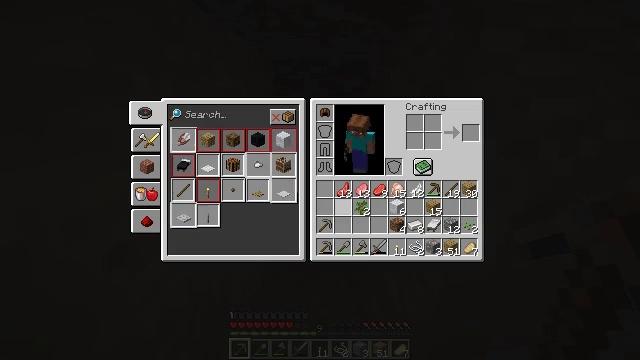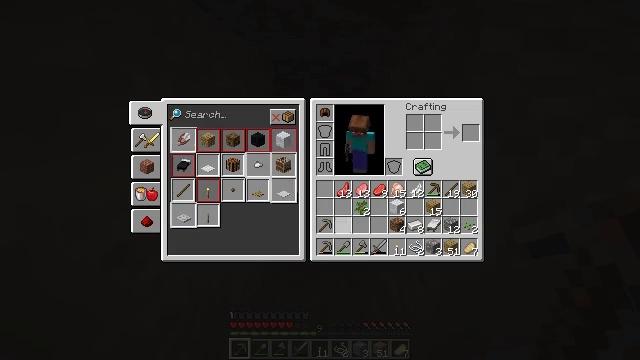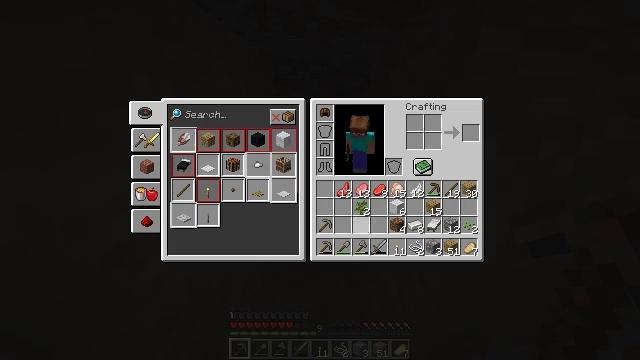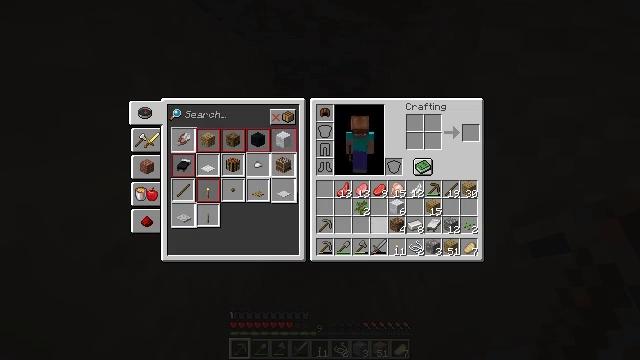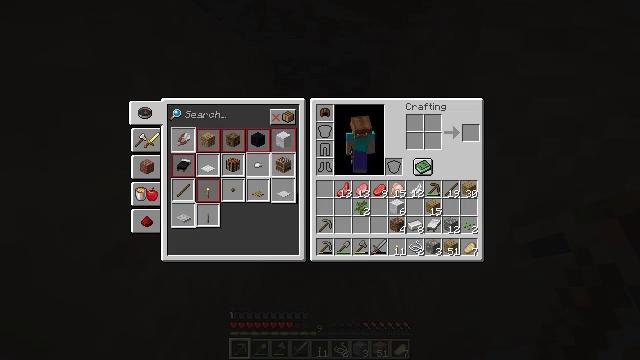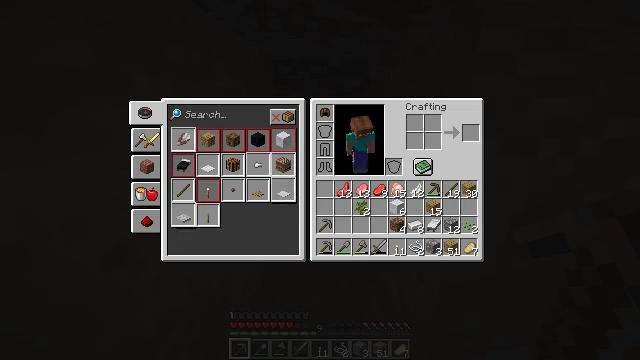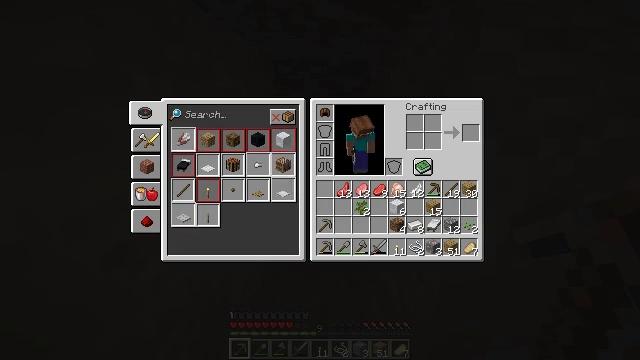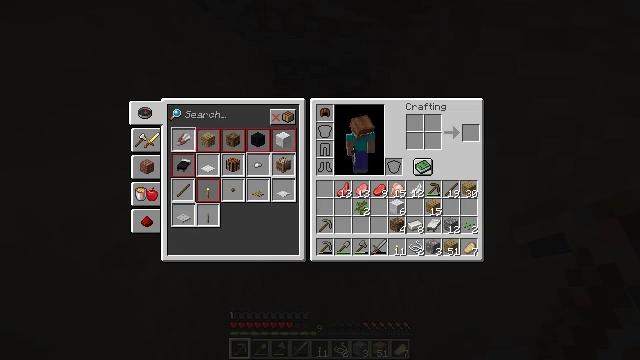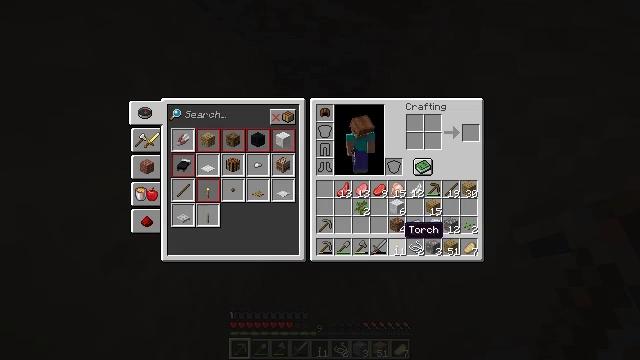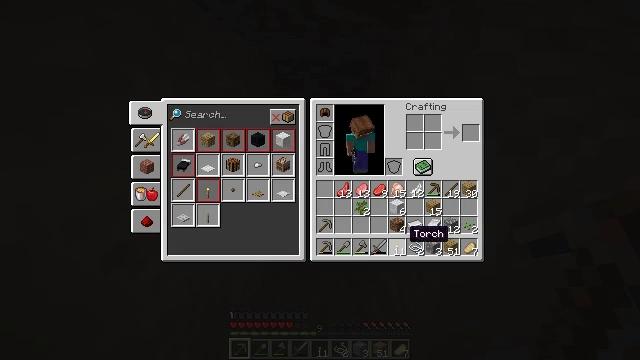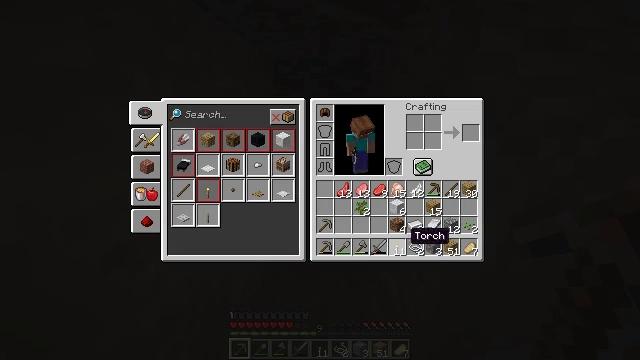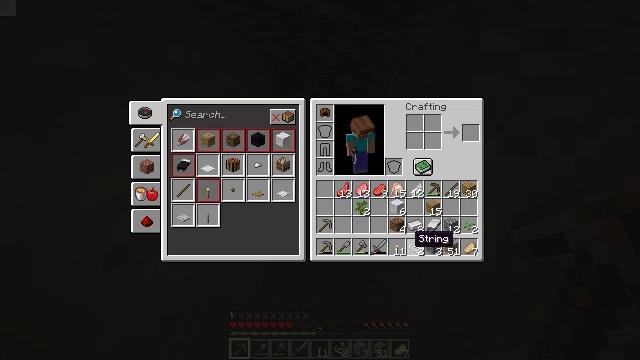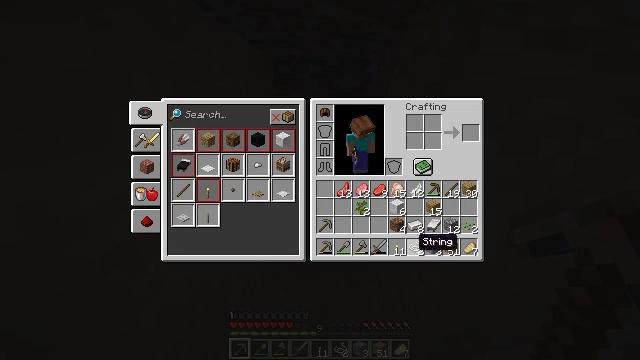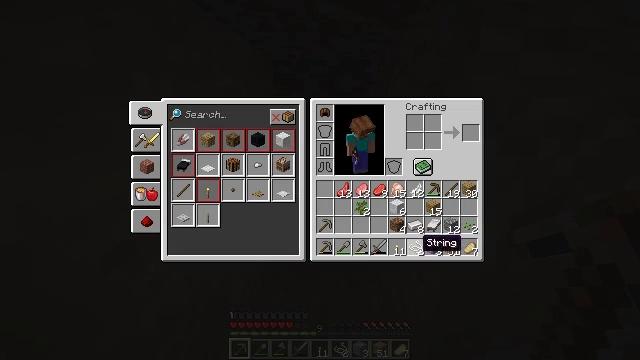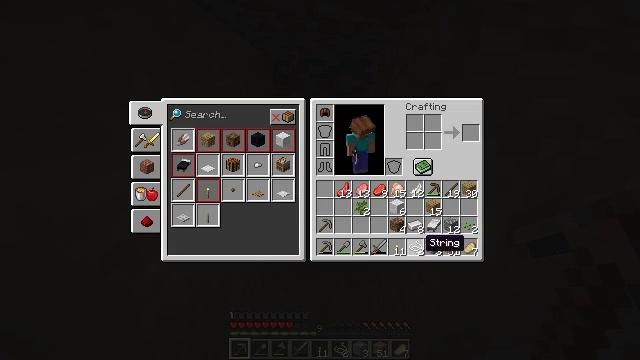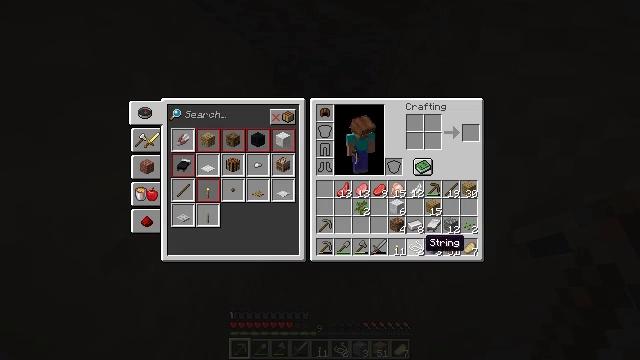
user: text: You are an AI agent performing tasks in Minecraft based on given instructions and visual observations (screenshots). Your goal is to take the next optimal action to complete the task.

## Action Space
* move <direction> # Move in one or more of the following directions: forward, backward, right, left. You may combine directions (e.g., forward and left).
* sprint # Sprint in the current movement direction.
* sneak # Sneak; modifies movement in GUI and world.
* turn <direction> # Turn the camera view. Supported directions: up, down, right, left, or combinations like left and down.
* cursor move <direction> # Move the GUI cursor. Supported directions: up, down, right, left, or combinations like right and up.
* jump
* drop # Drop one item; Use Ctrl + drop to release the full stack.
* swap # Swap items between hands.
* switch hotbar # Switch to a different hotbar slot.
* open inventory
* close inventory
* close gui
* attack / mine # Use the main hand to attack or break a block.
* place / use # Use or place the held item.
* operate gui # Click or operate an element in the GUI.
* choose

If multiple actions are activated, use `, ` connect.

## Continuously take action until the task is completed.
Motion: motion action
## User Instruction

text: Drop a string.
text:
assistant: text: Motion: cursor move down
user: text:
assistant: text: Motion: cursor move right and down
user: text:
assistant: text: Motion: cursor move right
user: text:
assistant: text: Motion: cursor move right
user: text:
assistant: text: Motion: cursor move right
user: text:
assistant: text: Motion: no_op
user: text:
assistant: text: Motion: no_op
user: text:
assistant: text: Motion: no_op
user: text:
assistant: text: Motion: no_op
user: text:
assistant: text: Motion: no_op
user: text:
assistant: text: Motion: no_op
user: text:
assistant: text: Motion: no_op
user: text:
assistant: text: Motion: no_op
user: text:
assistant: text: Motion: no_op
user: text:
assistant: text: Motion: no_op
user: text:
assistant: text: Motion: no_op
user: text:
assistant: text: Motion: operate gui
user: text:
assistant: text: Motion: operate gui
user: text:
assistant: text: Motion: operate gui
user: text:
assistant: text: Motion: cursor move right and up
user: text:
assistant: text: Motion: cursor move right and up
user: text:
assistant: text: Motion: cursor move right and up
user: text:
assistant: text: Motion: operate gui
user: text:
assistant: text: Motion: operate gui
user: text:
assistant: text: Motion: operate gui
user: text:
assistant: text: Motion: cursor move left
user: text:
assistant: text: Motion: cursor move left and down
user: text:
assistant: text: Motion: cursor move left and down
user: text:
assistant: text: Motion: cursor move left and down
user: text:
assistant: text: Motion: no_op